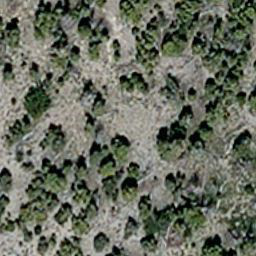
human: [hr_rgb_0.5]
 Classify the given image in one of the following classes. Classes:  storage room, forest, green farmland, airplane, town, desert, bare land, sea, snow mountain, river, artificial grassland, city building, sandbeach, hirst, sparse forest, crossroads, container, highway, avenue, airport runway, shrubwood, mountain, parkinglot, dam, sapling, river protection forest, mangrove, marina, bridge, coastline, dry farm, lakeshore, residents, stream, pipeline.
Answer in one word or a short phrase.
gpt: sparse forest